Field crop: tomato
Growth stage: 2
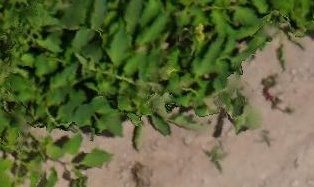
Species: tomato